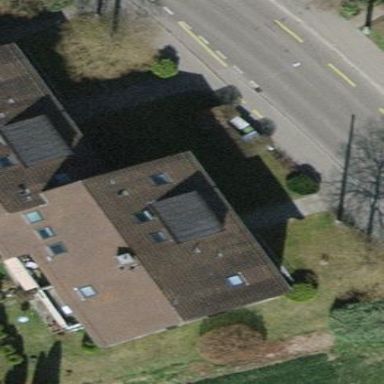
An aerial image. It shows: Apartment building with tile roof.